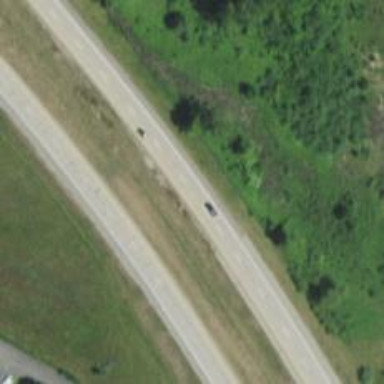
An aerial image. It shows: Trunk link highway.